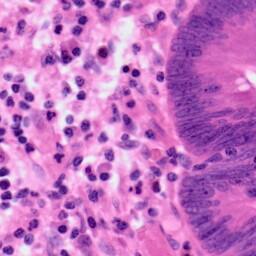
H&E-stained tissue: Colon